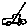
Label: car